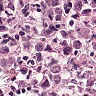
Metastatic tissue present: yes